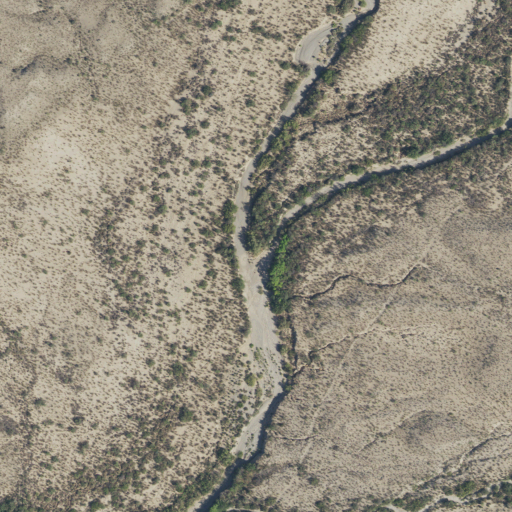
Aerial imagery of valley in Texas named Gardner Draw containing shrub and grassland